Question: I am following examples from the internet but it's not working. The database is getting created successfully, there is no error.
What I want to have is: one user can have multiple transactions, and a transaction can have references to two users. One of those is the user who did the transaction, the second is the user to whom transaction is done.
But what is happening is I am getting three foreign keys in the Users table, but none in the Transactions table.

'''
public class User
{
public int userId { get; set; }
public string UserName { get; set; }
public string Email { get; set; }
public string CardNumber { get; set; }
public string Password { get; set; }
public int Balance { get; set; }
public string UserType { get; set; }
public string ProfileUrl { get; set; }
public IList<Transaction> Transactions { get; set; }
}
public class Transaction
{
public Transaction()
{
this.TranscationDateTime = DateTime.UtcNow;
}
public int TransactionId { get; set; }
public int Amount { get; set; }
public User FromUser { get; set; }
public User ToUser { get; set; }
public DateTime TranscationDateTime { get; set; }
}
public class DB: DbContext
{
public DB() : base("name=DBConnection")
{ }
public DbSet<User> Users { get; set; }
public DbSet<Transaction> Transactions { get; set; }
}
'''
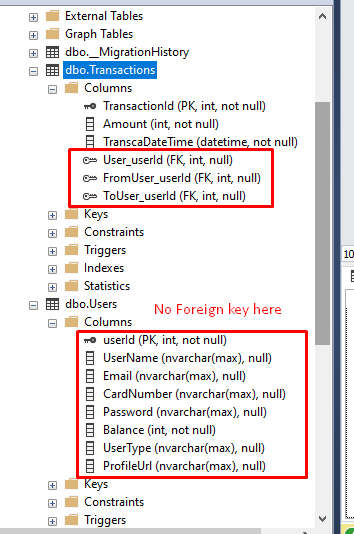
Answer: You need to make some modification to your code.
First of all, each navigation property needs to be marked as virtual, in order to allow Entity Framework to lazy loading, unless you want always eager load all your navigations (could be a choice, is up to you).
After that, each of your user has 'outgoing' and 'incoming' transactions, so for the 'User' class:
'''
public class User
{
public int userId { get; set; }
public string UserName { get; set; }
public string Email { get; set; }
public string CardNumber { get; set; }
public string Password { get; set; }
public int Balance { get; set; }
public string UserType { get; set; }
public string ProfileUrl { get; set; }
public virtual IList<Transaction> IncomingTransactions { get; set; }
public virtual IList<Transaction> OutgoingTransactions { get; set; }
}
'''
Let's make virtual navigation properties of 'Transaction' class
'''
public class Transaction
{
public Transaction()
{
this.TranscationDateTime = DateTime.UtcNow;
}
public int TransactionId { get; set; }
public int Amount { get; set; }
public virtual User FromUser { get; set; }
public virtual User ToUser { get; set; }
public DateTime TranscationDateTime { get; set; }
}
'''
Last, but not least, let's inform your DbContext of how things are supposed to go:
'''
public class MyContext : DbContext
{
public MyContext(string connectionString) : base(connectionString) { }
public DbSet<User> Users { get; set; }
public DbSet<Transaction> Transactions { get; set; }
protected override void OnModelCreating(DbModelBuilder builder)
{
base.OnModelCreating(builder);
builder.Entity<Transaction>()
.HasRequired<User>(t => t.FromUser)
.WithMany(u => u.OutgoingTransactions).WillCascadeOnDelete(false);
builder.Entity<Transaction>()
.HasRequired<User>(t => t.ToUser)
.WithMany(u => u.IncomingTransactions).WillCascadeOnDelete(false);
}
}
'''
This should be enough for EF autodiscovery to make the right assumptions and create right database structure, that would be two FKs in Transaction table each of them to the primary key of Users table.
And voila:
<URL>